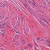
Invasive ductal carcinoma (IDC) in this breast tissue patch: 0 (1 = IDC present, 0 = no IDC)